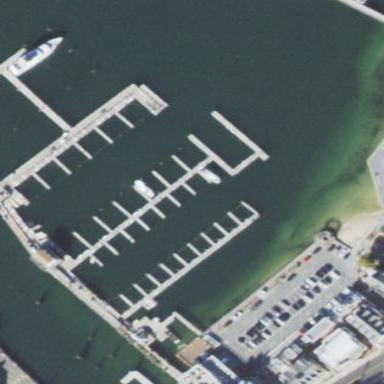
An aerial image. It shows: Marina area for leisure land.